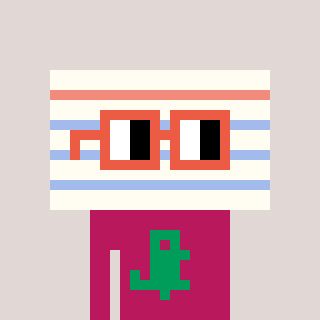
a pixel art character with square orange glasses, a empty notebook page-shaped head and a darkpink-colored body on a warm background